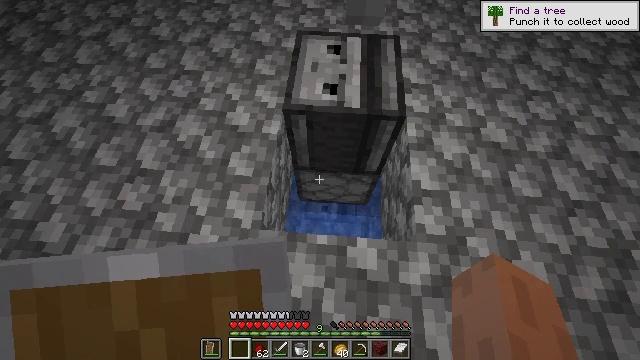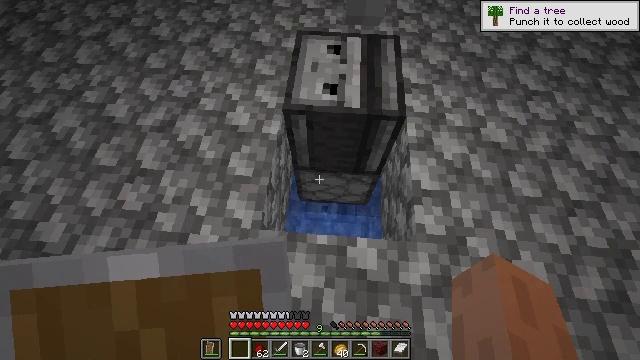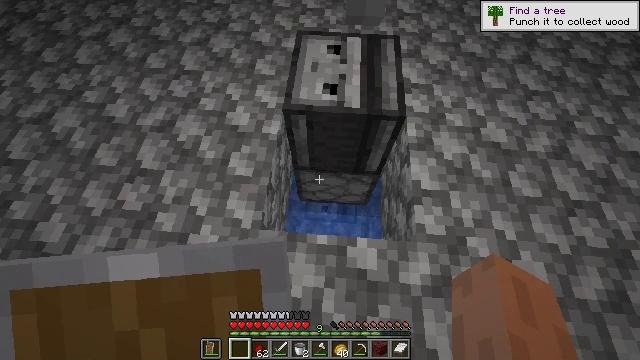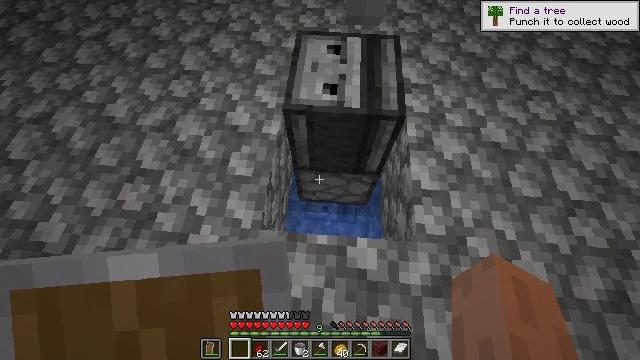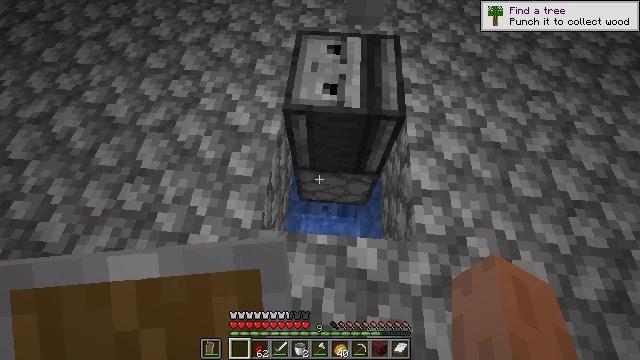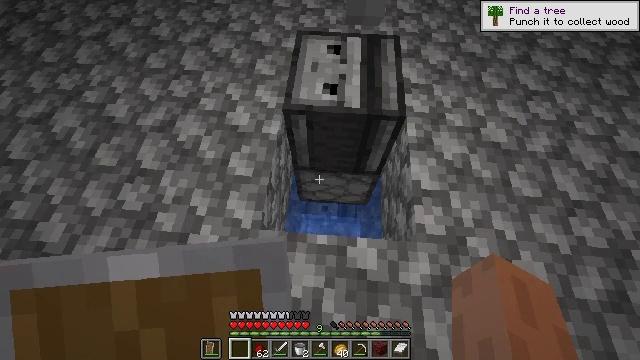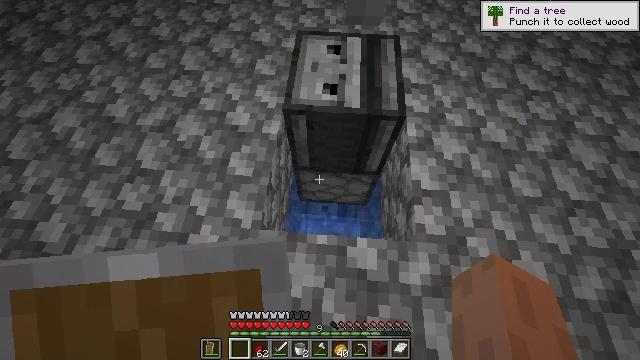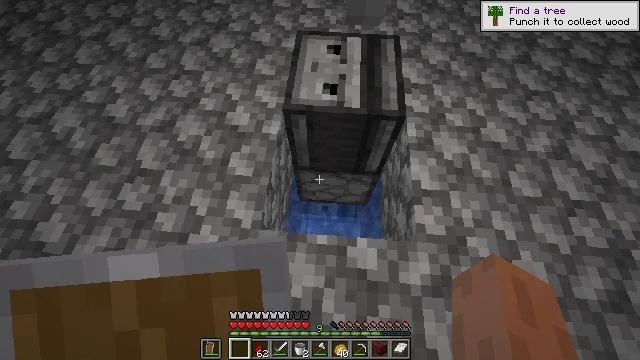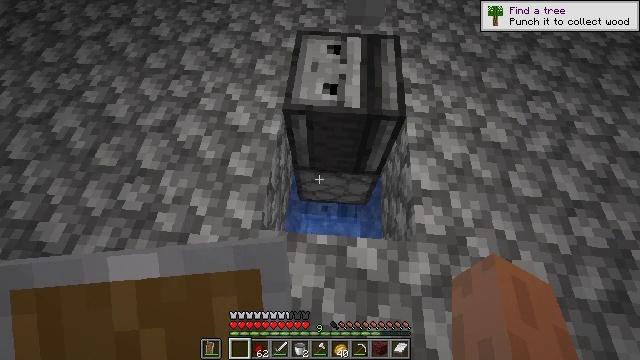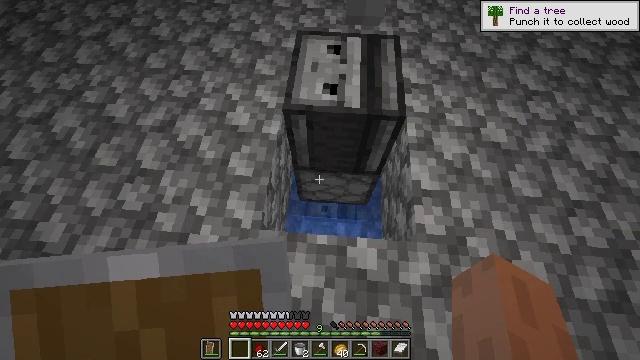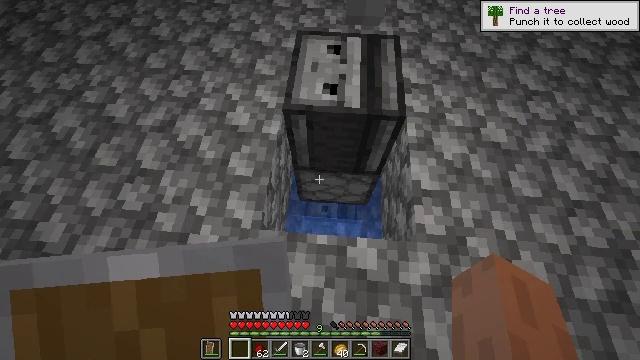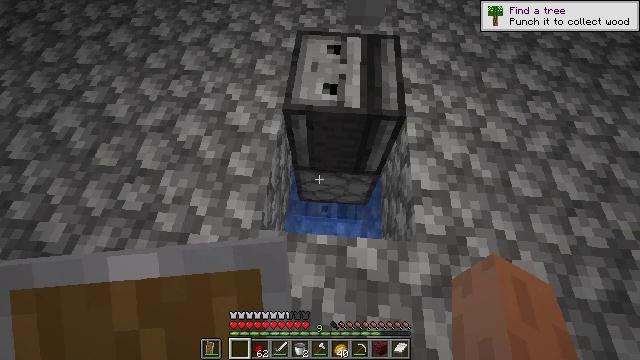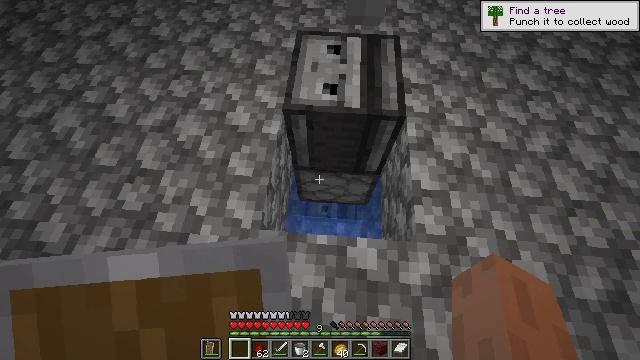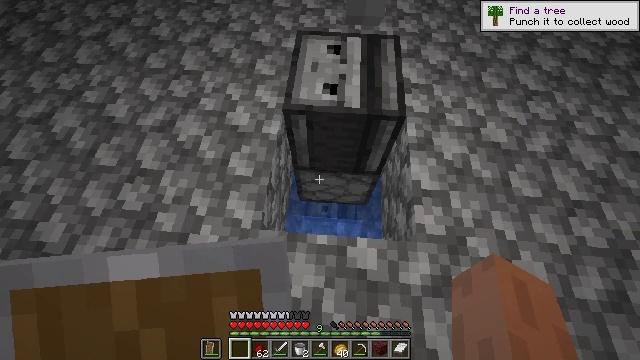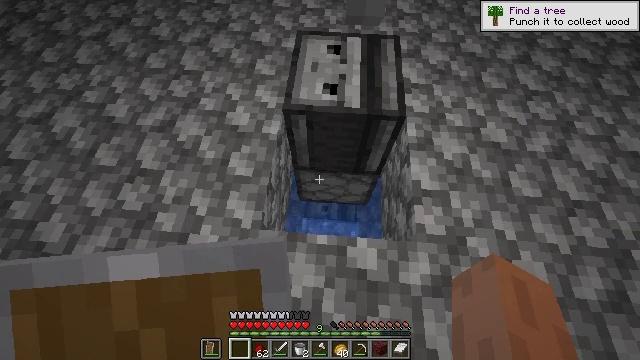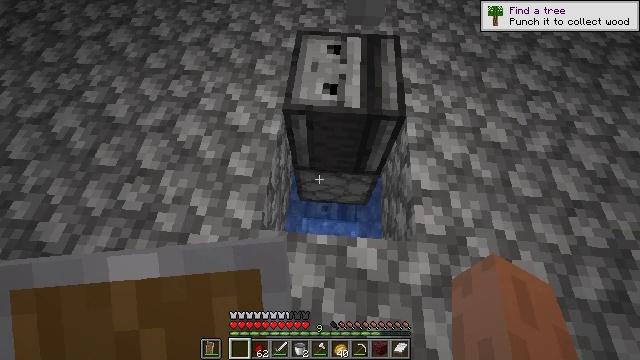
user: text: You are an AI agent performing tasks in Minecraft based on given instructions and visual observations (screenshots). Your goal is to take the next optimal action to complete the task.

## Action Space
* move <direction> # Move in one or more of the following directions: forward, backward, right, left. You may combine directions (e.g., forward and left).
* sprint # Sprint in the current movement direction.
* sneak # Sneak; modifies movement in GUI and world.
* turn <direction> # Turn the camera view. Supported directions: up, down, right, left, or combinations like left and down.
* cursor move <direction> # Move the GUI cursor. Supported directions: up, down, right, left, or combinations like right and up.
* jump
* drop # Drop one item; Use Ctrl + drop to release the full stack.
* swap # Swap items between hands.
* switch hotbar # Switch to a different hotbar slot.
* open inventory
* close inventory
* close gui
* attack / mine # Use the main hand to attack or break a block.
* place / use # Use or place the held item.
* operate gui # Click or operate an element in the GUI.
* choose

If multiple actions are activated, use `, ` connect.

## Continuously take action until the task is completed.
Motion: motion action
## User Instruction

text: Retrieve the lever from the wall.
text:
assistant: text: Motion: no_op
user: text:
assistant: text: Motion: no_op
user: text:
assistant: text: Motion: no_op
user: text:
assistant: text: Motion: no_op
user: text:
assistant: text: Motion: no_op
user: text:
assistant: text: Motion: no_op
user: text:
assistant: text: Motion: no_op
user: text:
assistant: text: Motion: no_op
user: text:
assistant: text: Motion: no_op
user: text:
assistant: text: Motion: no_op
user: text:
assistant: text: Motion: no_op
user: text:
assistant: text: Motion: no_op
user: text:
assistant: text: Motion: no_op
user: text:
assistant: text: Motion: no_op
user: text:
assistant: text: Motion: no_op
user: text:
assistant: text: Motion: no_op
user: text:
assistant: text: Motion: no_op
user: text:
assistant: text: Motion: no_op
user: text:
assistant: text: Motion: no_op
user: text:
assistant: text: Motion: no_op
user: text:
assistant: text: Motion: no_op
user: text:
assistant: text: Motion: no_op
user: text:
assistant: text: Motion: no_op
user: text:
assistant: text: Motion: no_op
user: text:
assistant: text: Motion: no_op
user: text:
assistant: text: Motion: no_op
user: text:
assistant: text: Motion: no_op
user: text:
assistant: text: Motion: no_op
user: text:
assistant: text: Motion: no_op
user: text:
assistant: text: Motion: no_op